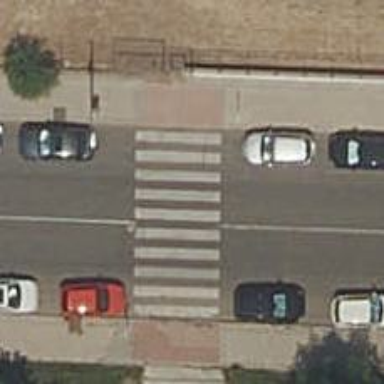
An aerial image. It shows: Uncontrolled road crossing.